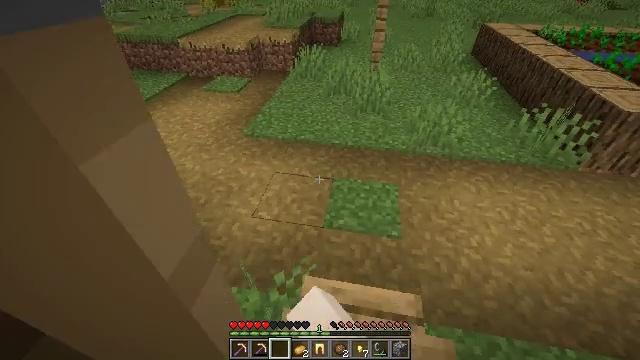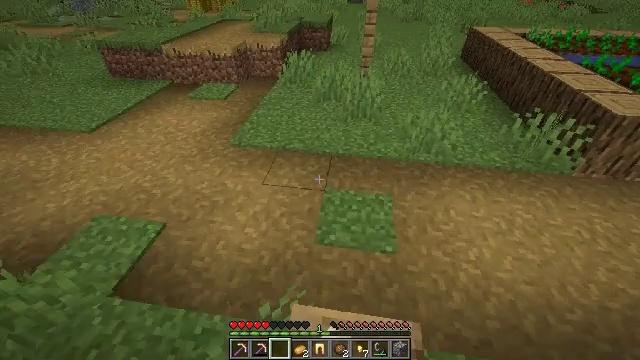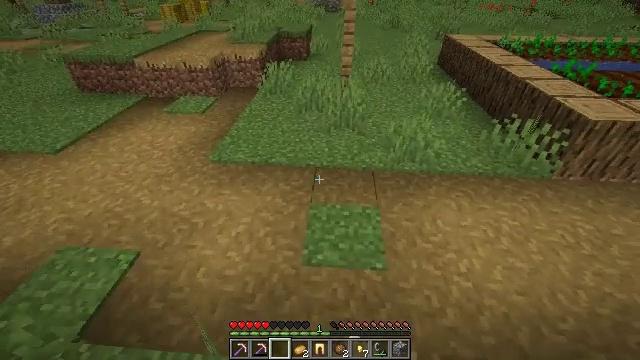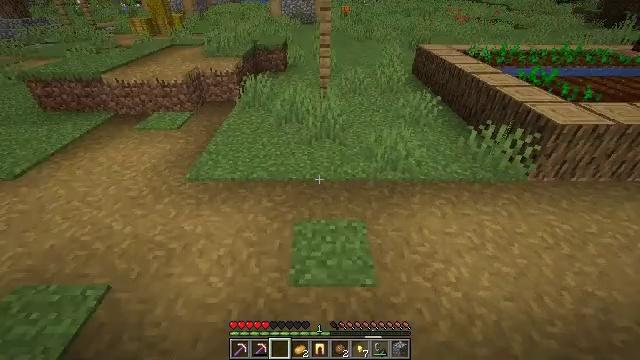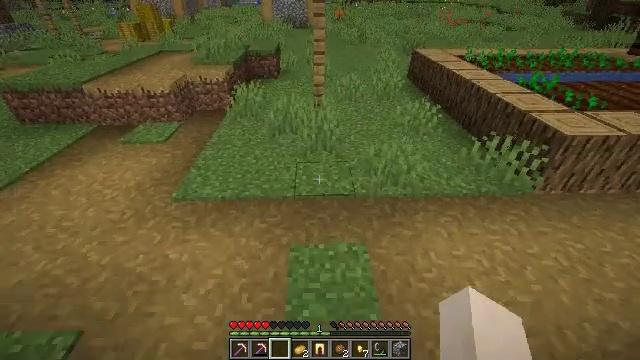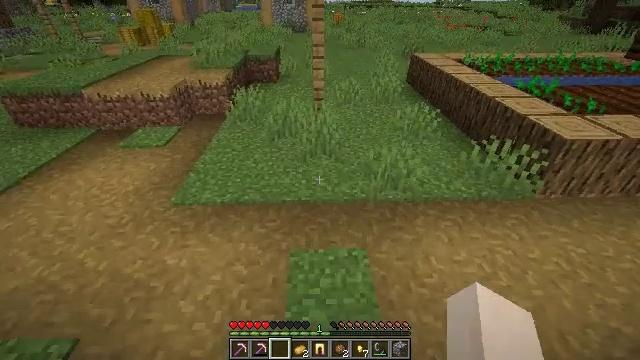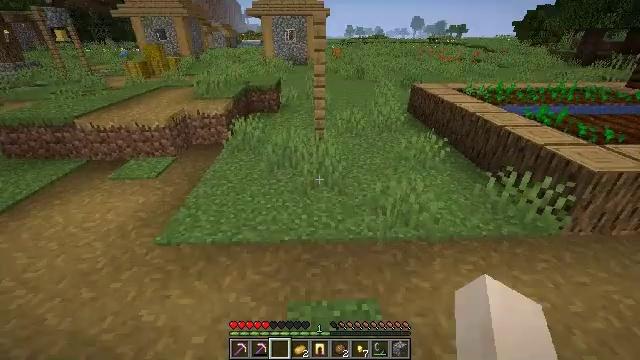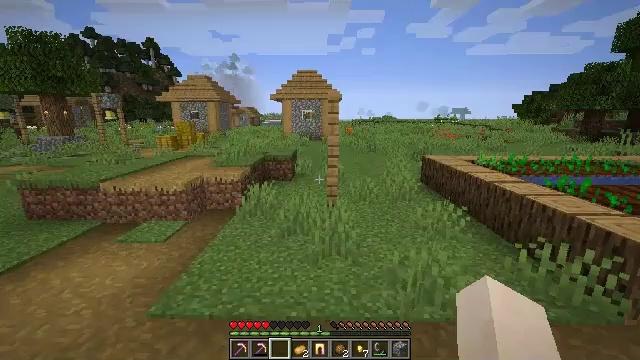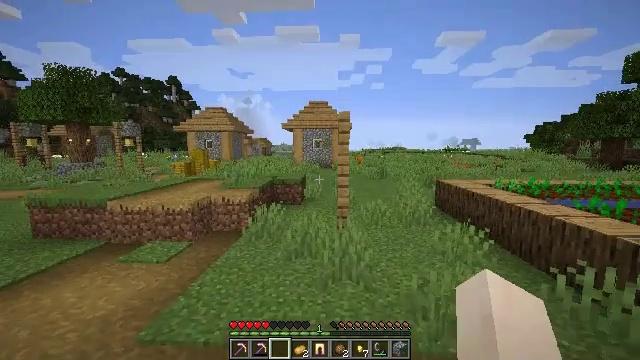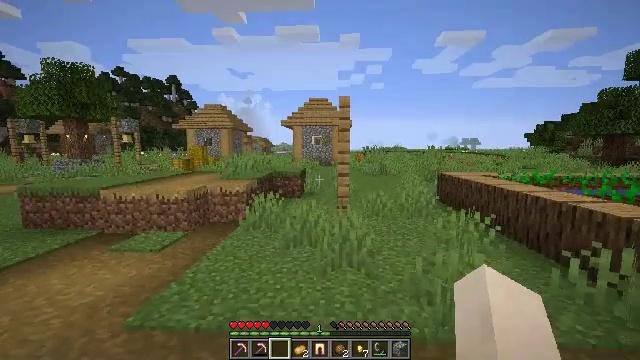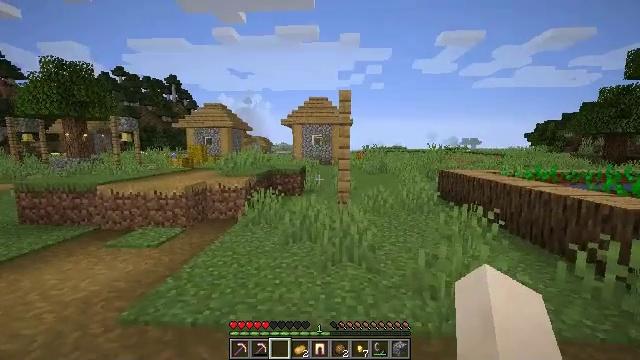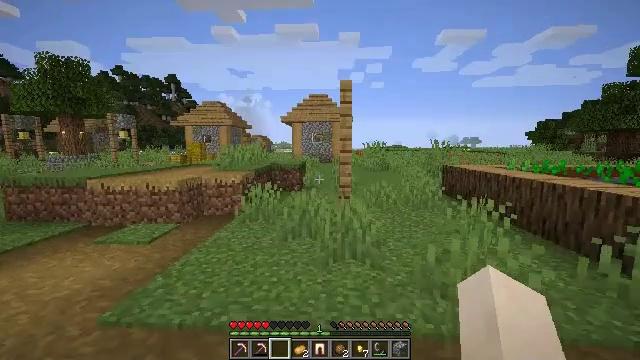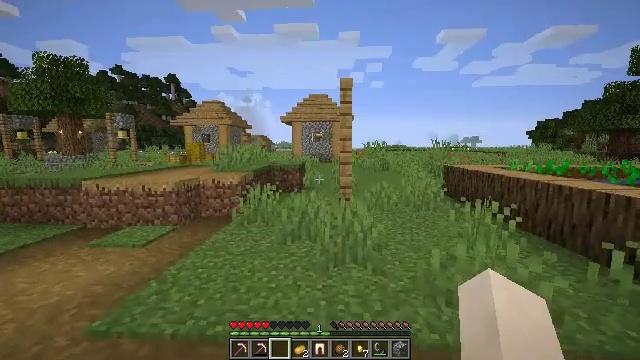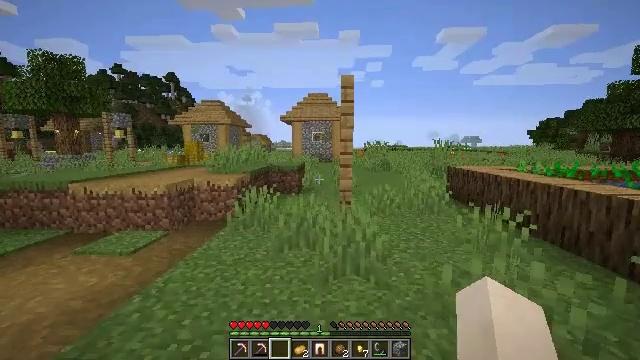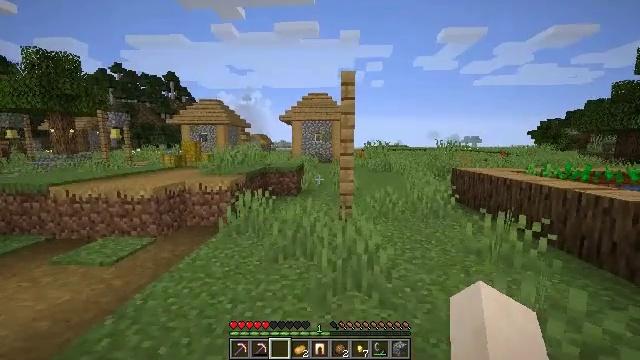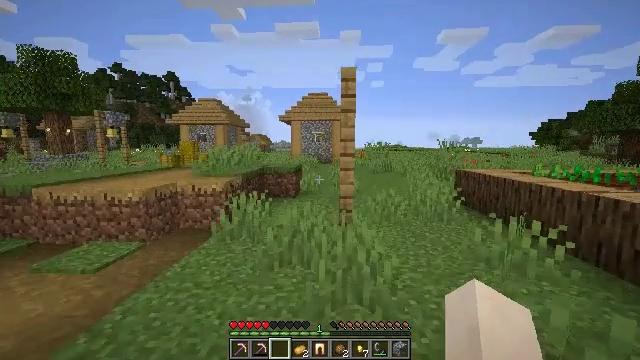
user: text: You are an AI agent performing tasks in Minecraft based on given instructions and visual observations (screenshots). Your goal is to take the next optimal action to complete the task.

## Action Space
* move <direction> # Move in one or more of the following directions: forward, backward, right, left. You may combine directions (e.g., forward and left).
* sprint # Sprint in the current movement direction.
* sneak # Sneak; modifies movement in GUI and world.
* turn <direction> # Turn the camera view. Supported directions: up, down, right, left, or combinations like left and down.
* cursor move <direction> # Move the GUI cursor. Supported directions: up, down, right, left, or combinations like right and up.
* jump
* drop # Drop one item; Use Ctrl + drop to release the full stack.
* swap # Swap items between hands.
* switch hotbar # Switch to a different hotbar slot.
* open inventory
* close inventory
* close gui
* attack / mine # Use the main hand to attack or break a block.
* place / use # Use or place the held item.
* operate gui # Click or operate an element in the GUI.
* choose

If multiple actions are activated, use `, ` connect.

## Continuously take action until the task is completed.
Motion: motion action
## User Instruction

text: Chop down the oak log.
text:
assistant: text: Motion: move forward, turn right, use / place
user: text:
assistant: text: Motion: move forward, turn right and up
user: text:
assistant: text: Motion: move forward, turn right and up
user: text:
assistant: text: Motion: move forward, turn right
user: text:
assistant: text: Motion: move forward
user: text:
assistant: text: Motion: move forward, turn up
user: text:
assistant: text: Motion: move forward, turn left and up
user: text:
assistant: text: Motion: move forward, turn left and up
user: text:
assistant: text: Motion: move forward
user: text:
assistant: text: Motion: move forward
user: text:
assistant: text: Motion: move forward
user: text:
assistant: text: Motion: move forward
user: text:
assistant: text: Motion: move forward
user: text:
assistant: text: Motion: move forward
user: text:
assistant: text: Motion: move forward
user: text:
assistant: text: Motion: move forward
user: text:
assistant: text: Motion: move forward
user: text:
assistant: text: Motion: move forward
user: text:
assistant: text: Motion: move forward
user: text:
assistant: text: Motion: move forward
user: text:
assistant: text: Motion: move forward
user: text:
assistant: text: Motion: move forward
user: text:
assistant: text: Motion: move forward
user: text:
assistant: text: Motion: move forward
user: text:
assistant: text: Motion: move forward, turn left
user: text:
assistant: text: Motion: move forward, turn left
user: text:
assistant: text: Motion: move forward, turn left
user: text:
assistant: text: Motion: move forward
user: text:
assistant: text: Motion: move forward
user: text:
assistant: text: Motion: move forward